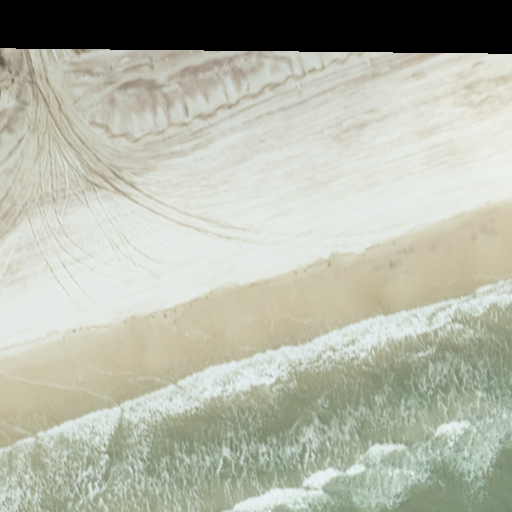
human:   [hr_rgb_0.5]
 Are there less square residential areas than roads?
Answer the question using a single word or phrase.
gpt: yes

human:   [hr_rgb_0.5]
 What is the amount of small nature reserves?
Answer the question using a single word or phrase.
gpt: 0

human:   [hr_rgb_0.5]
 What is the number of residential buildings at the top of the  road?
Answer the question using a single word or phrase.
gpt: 0

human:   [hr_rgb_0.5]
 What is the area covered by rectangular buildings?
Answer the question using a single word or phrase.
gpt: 0m2

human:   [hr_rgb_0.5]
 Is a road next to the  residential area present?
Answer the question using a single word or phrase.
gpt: yes

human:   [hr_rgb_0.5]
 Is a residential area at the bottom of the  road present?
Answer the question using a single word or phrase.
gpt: no

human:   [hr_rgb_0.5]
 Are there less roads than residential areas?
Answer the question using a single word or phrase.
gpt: no

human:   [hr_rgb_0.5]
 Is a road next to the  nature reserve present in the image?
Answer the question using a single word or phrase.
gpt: yes

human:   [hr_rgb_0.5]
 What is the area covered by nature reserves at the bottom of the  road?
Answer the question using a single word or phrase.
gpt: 0m2

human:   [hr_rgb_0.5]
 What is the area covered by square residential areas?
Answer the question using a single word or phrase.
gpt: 0m2

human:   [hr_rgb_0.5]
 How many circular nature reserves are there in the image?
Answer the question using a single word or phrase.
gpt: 0

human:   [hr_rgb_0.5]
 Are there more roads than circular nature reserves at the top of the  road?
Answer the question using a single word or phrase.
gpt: yes

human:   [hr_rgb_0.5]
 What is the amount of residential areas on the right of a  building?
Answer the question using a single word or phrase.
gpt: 0

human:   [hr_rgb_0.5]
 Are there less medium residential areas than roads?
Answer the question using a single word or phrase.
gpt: yes

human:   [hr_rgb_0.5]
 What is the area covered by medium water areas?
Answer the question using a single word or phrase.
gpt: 0m2

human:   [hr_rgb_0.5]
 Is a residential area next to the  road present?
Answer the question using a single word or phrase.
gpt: yes

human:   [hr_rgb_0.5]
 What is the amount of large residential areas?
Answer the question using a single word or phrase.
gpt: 1

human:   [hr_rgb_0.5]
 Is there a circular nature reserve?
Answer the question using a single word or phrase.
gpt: no

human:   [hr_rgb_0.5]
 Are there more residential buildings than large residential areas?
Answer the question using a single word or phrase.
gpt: no

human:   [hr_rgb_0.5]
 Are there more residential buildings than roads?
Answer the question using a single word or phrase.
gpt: no

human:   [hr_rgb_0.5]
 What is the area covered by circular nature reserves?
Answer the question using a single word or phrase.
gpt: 0m2

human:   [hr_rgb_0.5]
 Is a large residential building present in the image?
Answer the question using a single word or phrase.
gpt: no

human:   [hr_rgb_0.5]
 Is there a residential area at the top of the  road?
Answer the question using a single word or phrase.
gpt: no

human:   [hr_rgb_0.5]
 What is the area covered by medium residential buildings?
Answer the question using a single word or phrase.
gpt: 0m2

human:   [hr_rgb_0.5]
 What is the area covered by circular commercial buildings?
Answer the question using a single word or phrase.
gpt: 0m2

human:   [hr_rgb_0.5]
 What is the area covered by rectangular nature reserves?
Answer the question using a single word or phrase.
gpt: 445m2

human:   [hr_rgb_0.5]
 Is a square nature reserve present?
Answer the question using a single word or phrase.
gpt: no

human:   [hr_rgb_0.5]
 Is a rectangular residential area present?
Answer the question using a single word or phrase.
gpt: yes

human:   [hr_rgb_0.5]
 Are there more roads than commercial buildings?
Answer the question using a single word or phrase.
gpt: yes

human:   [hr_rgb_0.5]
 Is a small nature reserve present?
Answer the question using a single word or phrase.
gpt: no

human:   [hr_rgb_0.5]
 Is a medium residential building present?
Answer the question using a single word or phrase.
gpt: no

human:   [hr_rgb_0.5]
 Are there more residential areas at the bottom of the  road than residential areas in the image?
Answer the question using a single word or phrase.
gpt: no

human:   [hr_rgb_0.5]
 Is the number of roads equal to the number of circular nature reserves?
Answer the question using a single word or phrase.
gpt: no

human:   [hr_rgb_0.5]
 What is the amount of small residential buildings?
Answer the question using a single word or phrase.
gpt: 0

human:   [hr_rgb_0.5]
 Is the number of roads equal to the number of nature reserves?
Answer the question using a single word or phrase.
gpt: yes

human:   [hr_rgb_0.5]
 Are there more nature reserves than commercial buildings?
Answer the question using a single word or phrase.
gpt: yes